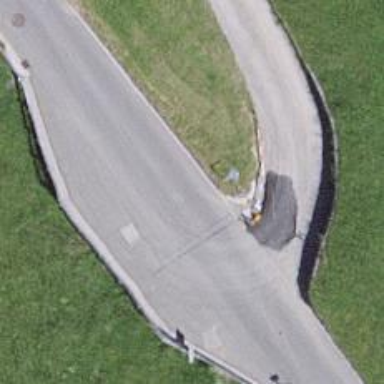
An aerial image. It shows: Passing place on the road.